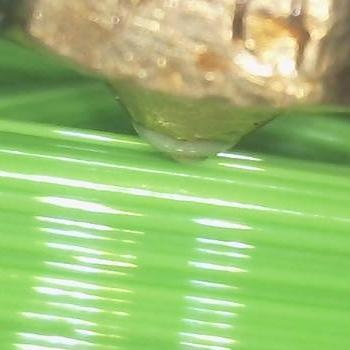
Flow rate: 42%